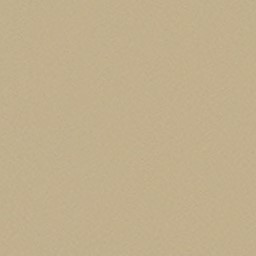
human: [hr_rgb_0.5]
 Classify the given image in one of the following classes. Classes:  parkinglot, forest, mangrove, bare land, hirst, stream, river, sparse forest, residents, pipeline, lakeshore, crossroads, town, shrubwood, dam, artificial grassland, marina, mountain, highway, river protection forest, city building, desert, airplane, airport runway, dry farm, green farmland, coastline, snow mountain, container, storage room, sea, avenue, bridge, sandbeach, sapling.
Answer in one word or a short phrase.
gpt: desert